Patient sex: M
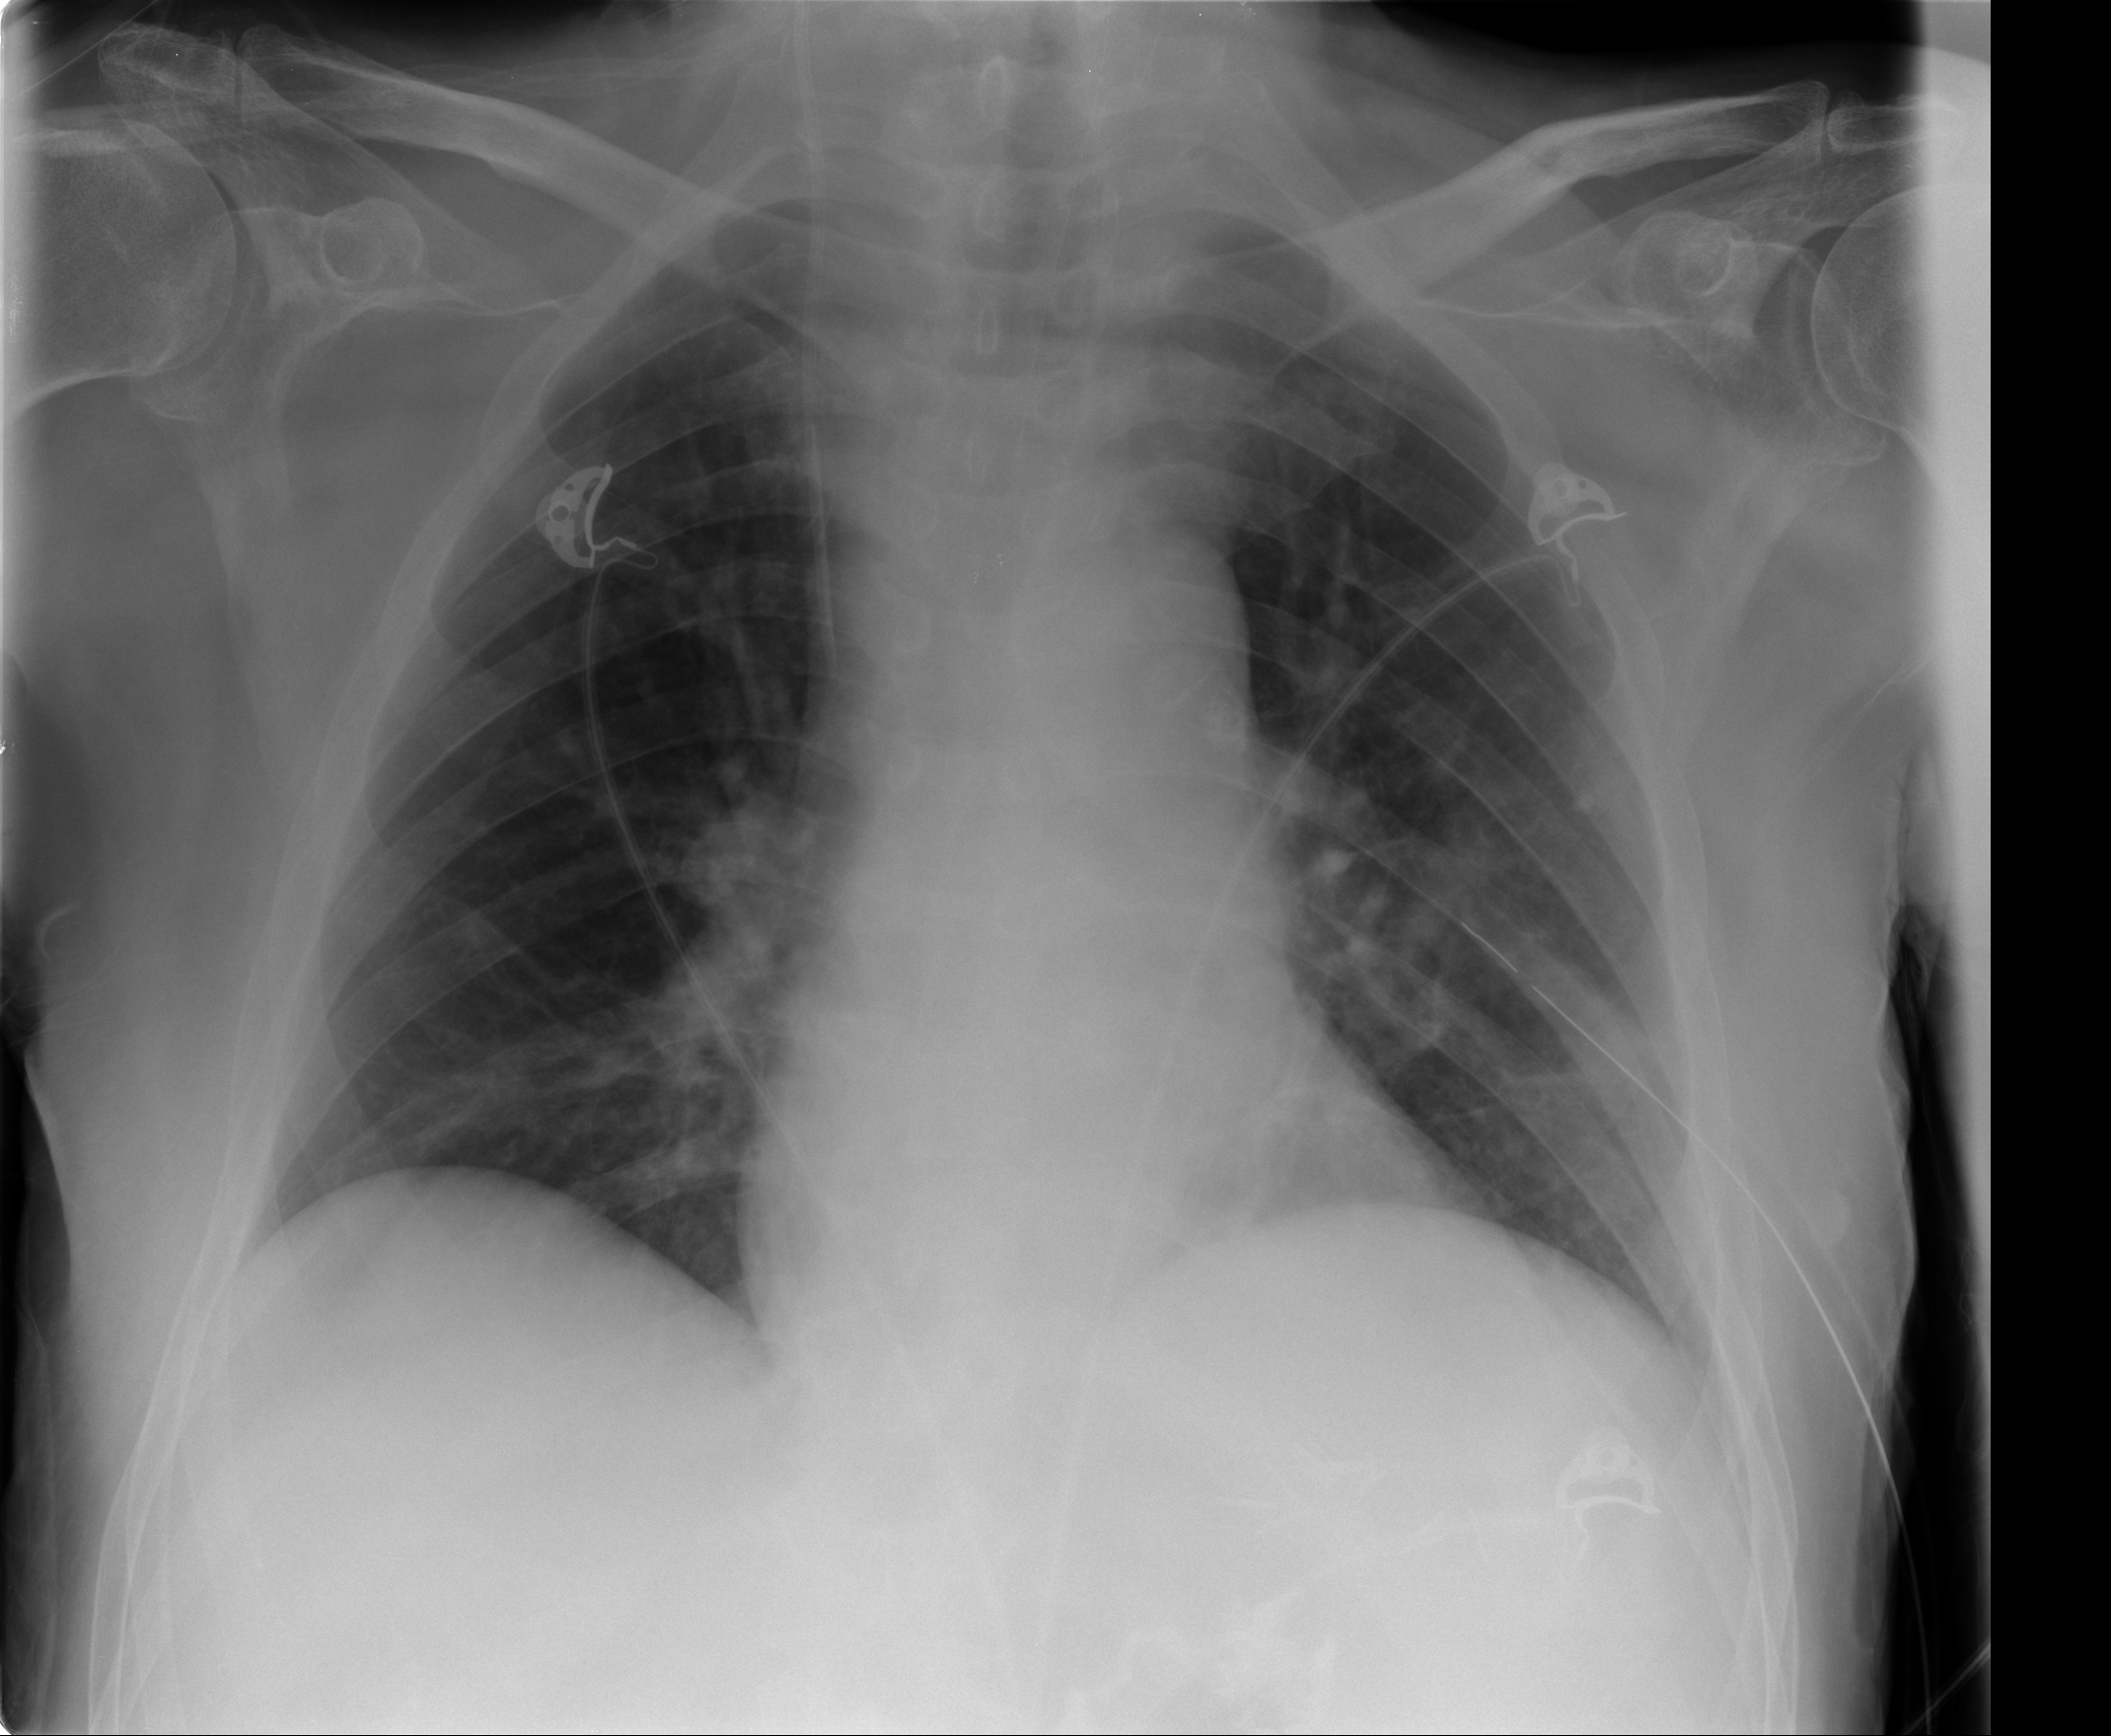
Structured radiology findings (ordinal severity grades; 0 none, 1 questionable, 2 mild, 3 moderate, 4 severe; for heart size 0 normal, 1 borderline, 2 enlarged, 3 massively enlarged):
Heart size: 0
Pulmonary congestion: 1
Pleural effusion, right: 0
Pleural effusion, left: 1
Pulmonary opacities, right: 0
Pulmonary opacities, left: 1
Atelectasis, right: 2
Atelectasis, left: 2